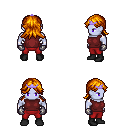
a pixel art fantasy rpg character, male body template, dark elf, purple skin, maroon sleeveless shirt, red pants, dark blonde loose hair, purple tiara, metal gloves, black shoes, four views (front, back, left, right), 2x2 character sprite sheet, small pixel art, hard edges, no anti-aliasing